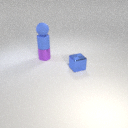
small purple metal cylinder to the left of small blue metal cube